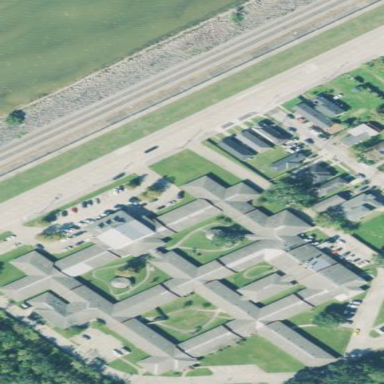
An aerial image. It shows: Nursing home.